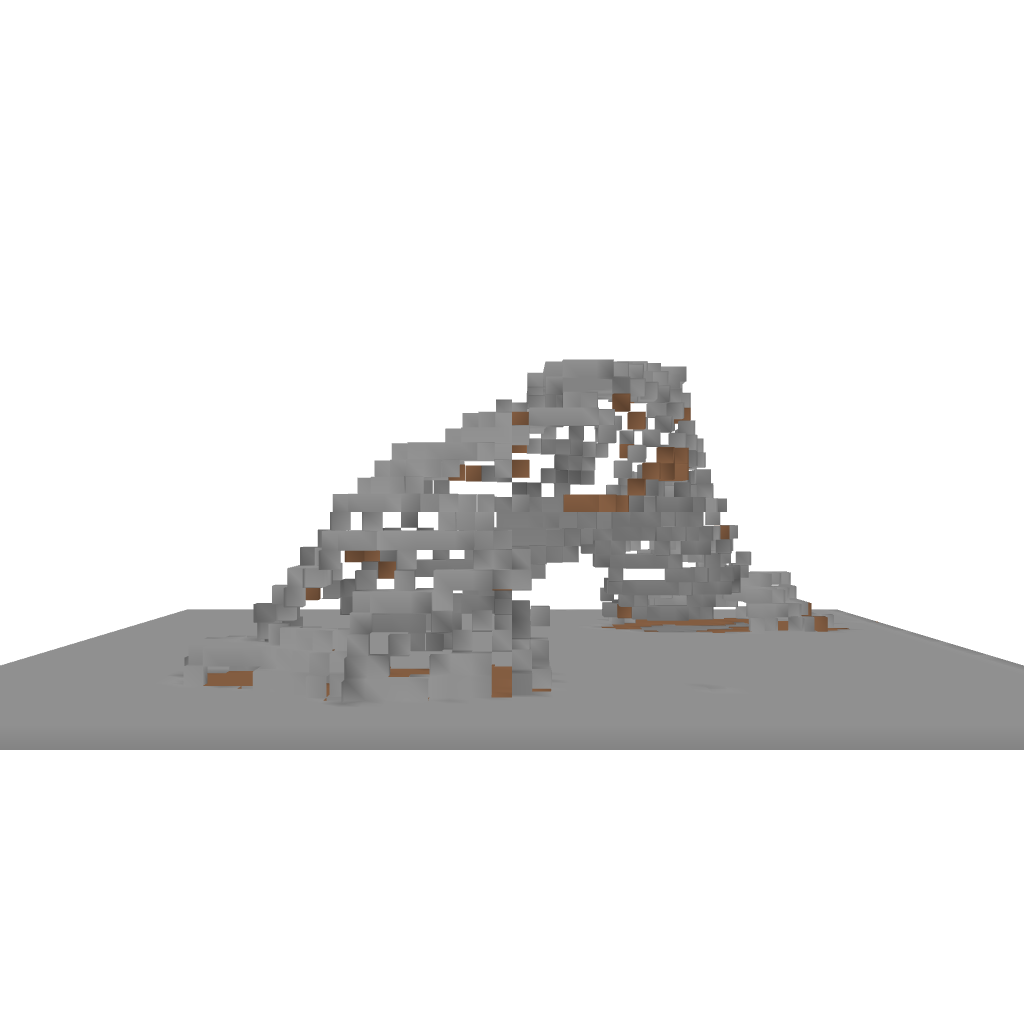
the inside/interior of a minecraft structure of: Over Hang